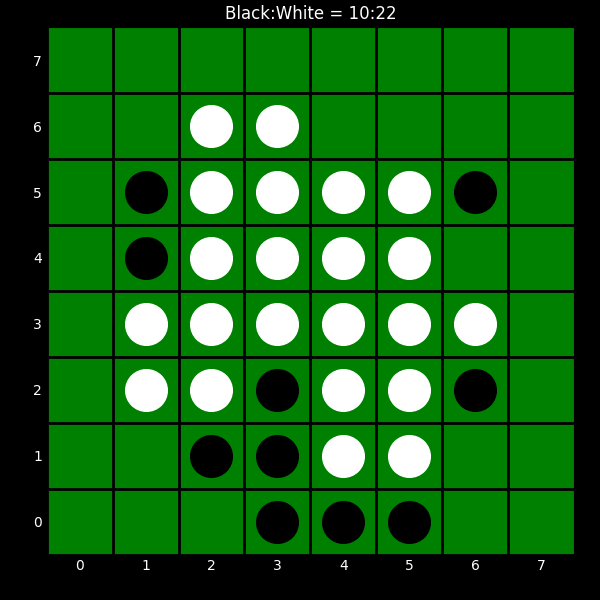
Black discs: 10
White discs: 22